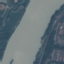
Label: River